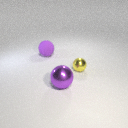
large purple rubber sphere to the left of large purple metal sphere